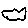
Label: cloud